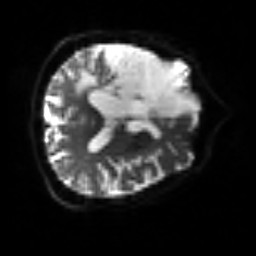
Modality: sbref
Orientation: axial
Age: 64
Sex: male
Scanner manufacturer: siemens
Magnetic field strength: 3 T
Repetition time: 3.2 s
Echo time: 0.081 s